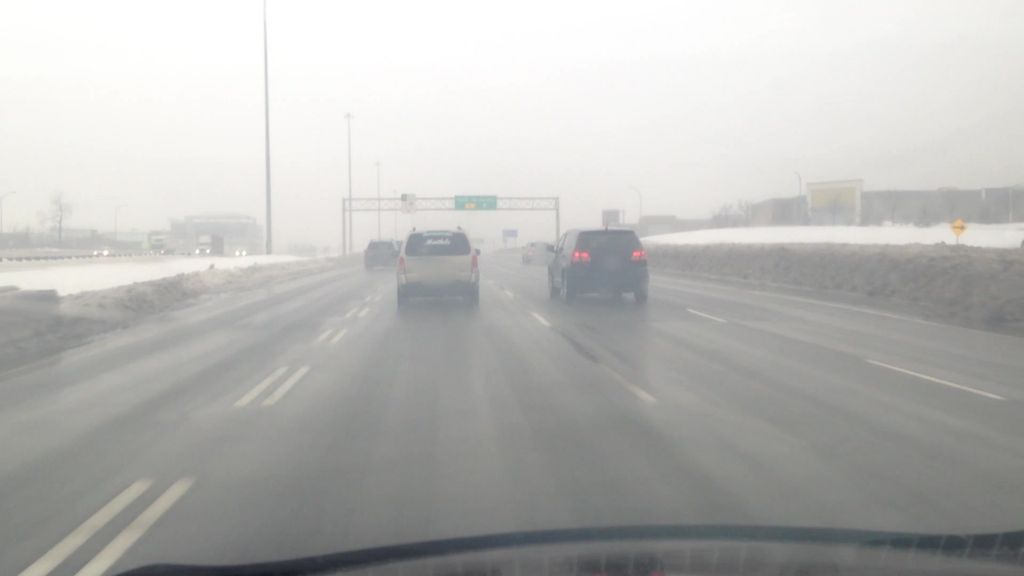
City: montreal